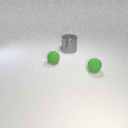
large gray metal cylinder behind small green rubber sphere